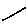
Label: line